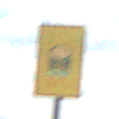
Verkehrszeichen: FahrzeugeMitWassergefaehrdenderLadungOhnePfeilsymbol
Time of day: MorningAfternoon
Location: Outdoor (Nature)
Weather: PartlyCloudy
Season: NotSpecified
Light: Natural